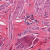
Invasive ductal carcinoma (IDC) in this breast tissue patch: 0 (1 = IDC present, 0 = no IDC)